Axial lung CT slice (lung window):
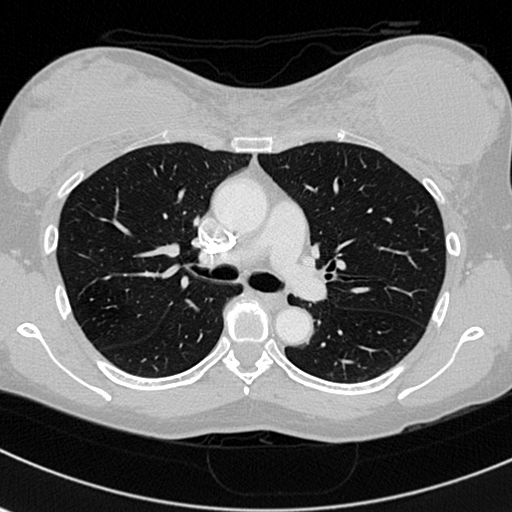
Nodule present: no